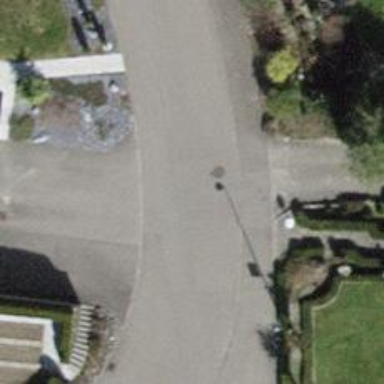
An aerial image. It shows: Residential road with on-street parallel parking lanes on both sides.